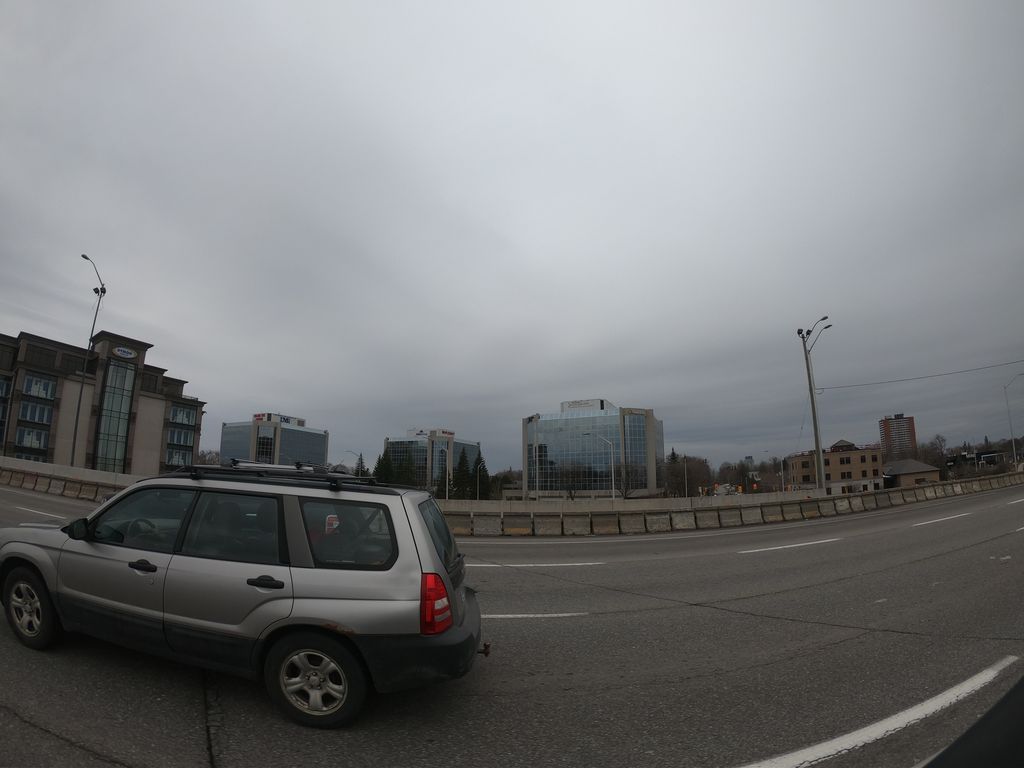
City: ottawa-gatineau